Question: I have this ListFragment, which I am calling in my Activity this way:
'''
@Override
protected void onCreate( Bundle savedInstanceState ) {
super.onCreate( savedInstanceState );
setTitle( getString(R.string.something) );
if ( savedInstanceState == null ) {
final FragmentManager fm = getSupportFragmentManager();
final FragmentTransaction ft = fm.beginTransaction();
final Fragment f = CustomerListFragment.newInstance();
ft.add( android.R.id.content, f, FRAG_TAG_CUSTOMER_LIST );
ft.commit();
}
}
'''
On my Fragment I have setted single choice:
'''
getListView().setChoiceMode(ListView.CHOICE_MODE_SINGLE);
'''
In my manifest I have setted it a style:
'''
<activity android:name=".ui.CustomerListActivity" android:clearTaskOnLaunch="true" android:theme="@style/Theme.AppList">
'''
The theme is defined as follow:
'''
<style name="Theme.AppList">
<item name="android:windowContentOverlay">@null</item>
<item name="android:windowBackground">@color/window_background</item>
<item name="android:listViewStyle">@style/AppListView</item>
</style>
<style name="AppListView" parent="@android:style/Widget.ListView.White">
<item name="android:dividerHeight">4dp</item>
<item name="android:listSelector">@color/selector_color</item>
<item name="android:ellipsize">marquee</item>
<item name="android:cacheColorHint">@color/list_item</item>
<item name="android:divider">@android:color/transparent</item>
</style>
'''
and the colors:
'''
<color name="list_item">@android:color/white</color>
<color name="selector_color">#ffba00</color>
'''
But, whenever the app runs, it looks fine until I long press an item or try to drag. Then all the elements get selected and looks like this, instead of only selecting one element.
So the question is: How do I make the list to select only 1 element instead of all of them.

Any help would be much appreciated.
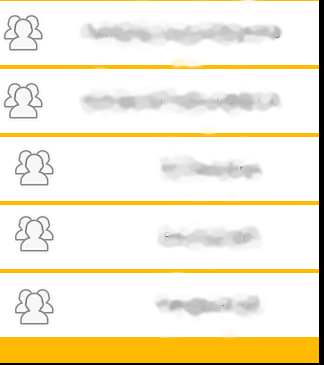
Answer: well the solution to this was to implement a selector xml, where I added all the states of the list item:
'''
<?xml version="1.0" encoding="utf-8"?>
<selector xmlns:android="http://schemas.android.com/apk/res/android" >
<item android:state_pressed="true" android:drawable="@drawable/bg_list_item_selected"></item> <!-- pressed -->
<item android:state_focused="true" android:drawable="@drawable/bg_list_item_selected"/> <!-- focused -->
<item android:drawable="@drawable/bg_list_item"/> <!-- default -->
</selector>
'''
the selector drawable states where 9 patch images.
then on the XML where I defined the row I setted the layout backgroud as the selector as follows:
'''
<?xml version="1.0" encoding="utf-8"?>
<LinearLayout
xmlns:android="http://schemas.android.com/apk/res/android"
android:layout_width="match_parent"
android:layout_height="?android:attr/listPreferredItemHeight"
android:orientation="vertical"
android:paddingLeft="@dimen/space_screen_borders"
android:paddingRight="@dimen/space_screen_borders"
android:background="@drawable/custom_selector"
>
... your layout items
</LinearLayout>
'''
the manifest activity as follows:
'''
<activity android:name=".ui.CustomerListActivity" android:clearTaskOnLaunch="true" android:theme="@style/Theme.AppList">
'''
and finally the theme as follows:
'''
<style name="Theme.AppList">
<item name="android:windowContentOverlay">@null</item>
<item name="android:windowBackground">@color/window_background</item>
<item name="android:listViewStyle">@style/AppListView</item>
</style>
<style name="AppListView" parent="@android:style/Widget.ListView.White">
<item name="android:dividerHeight">4dp</item>
<!--item name="android:background">@color/</item-->
<item name="android:cacheColorHint">@color/list_item</item>
<item name="android:divider">@android:color/transparent</item>
</style>
'''
and then the listview would show as intended with a white background for the elements and blue background for the activity and a 4dp transparent space between elements.